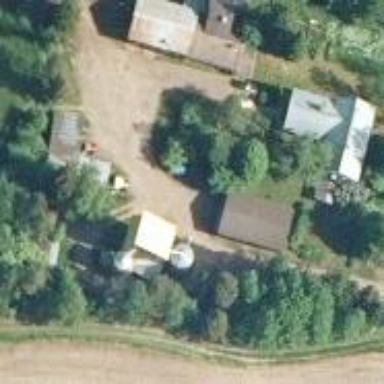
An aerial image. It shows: Farmyard area.